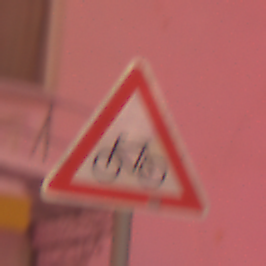
Verkehrszeichen: RadverkehrRechts
Umgebung: Outdoor, Urban
Tageszeit: Night
Wetter: Overcast
Licht: Artificial
Jahreszeit: Winter
Kontrast: MediumContrast